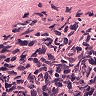
Metastatic tissue present: no